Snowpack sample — Loveland Pass, Silver Plume, Colorado, USA (2/11/26, 12:00 PM MST)
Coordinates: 39.663, -105.886
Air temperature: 35 °F
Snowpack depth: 82 cm
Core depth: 30 cm
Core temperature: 28.4 °F
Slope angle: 13°, slope face: 12°
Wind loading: high
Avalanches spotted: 1
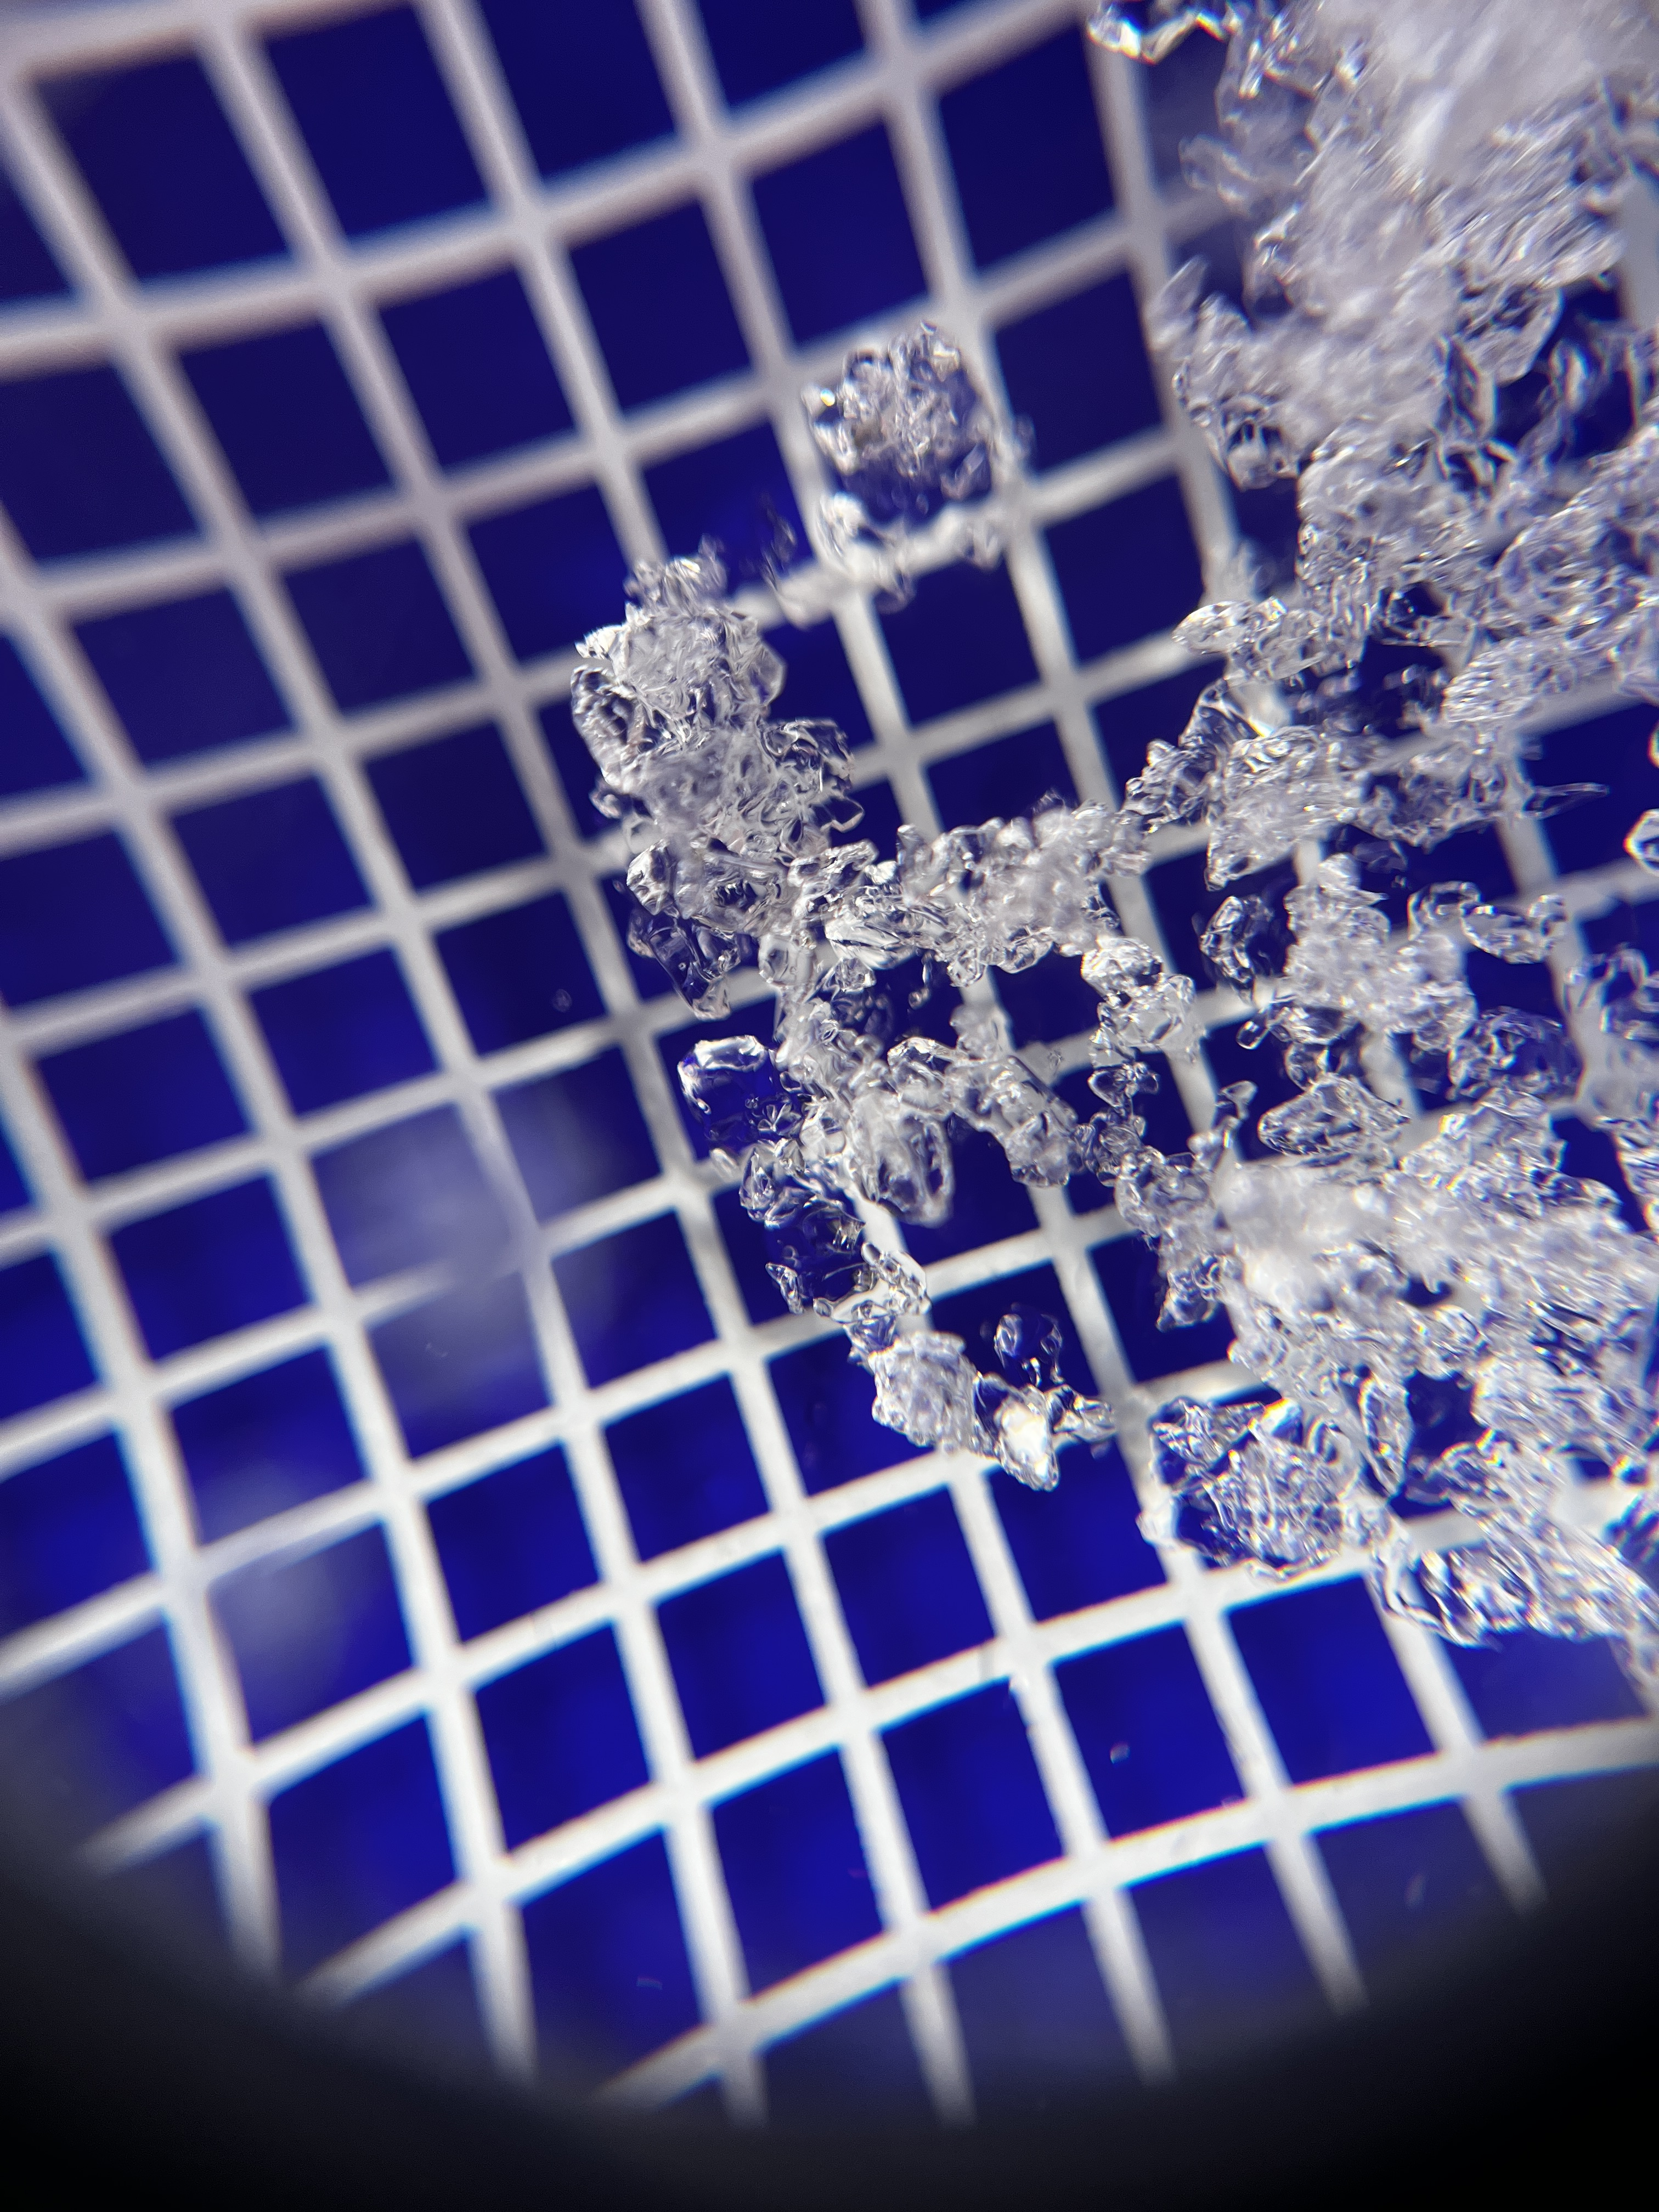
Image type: magnified_profile
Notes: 1 small avalanche spotted on the north side of the bowl, lots of wind loading